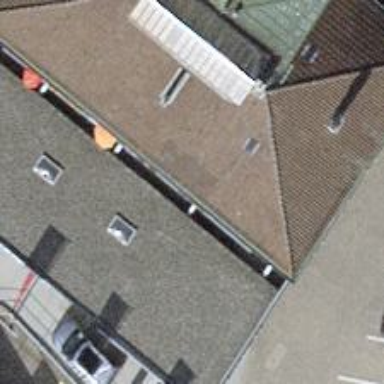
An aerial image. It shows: Car repair shop.